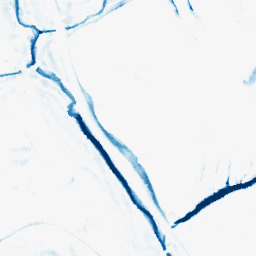
Category: morphological
Decomposition family: morphological_rect
Decomposition parameters: operation: closing
width: 10
height: 10
Upsampling method: regularized
Upsampling parameters: scale: 2
lambda_reg: 0.01
Upsampling scale: 2